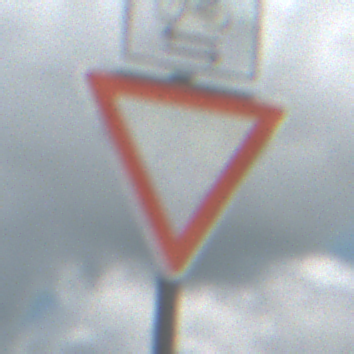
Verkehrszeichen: VorfahrtGewaehren
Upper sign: RichtungsangabeDurchPfeile9
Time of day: Midday
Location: Outdoor (Nature)
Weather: PartlyCloudy
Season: NotSpecified
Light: Natural